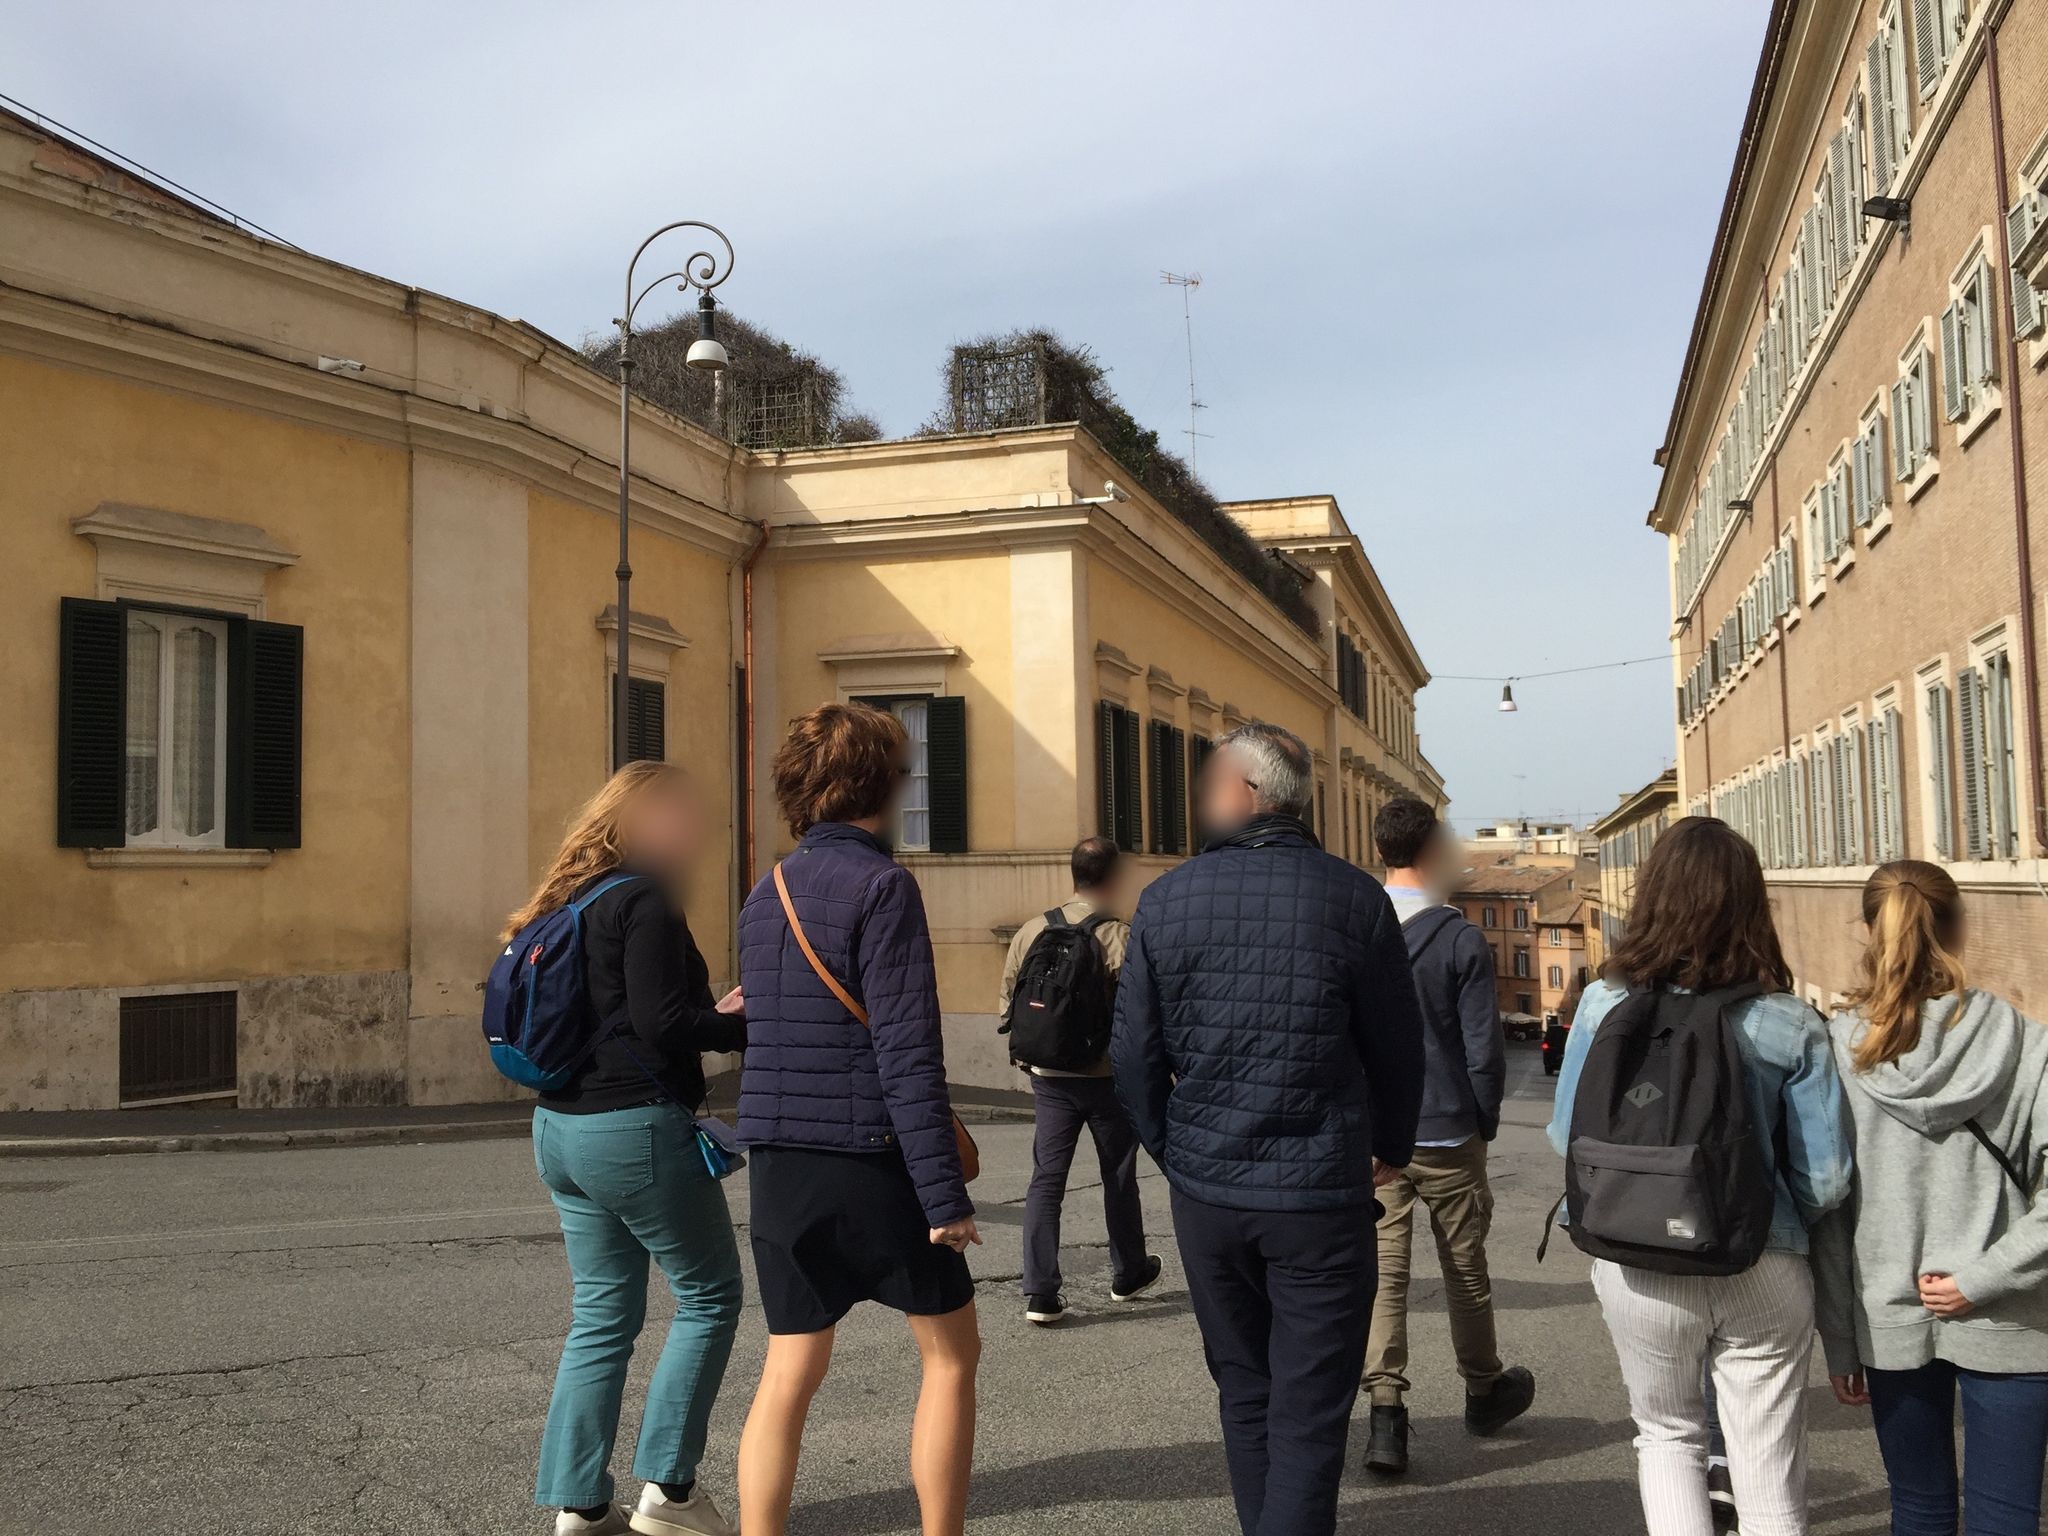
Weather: clear
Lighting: day
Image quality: good
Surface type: walking surface
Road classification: footway, steps
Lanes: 1
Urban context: urban centre
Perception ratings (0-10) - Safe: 3.82, Lively: 8.52, Beautiful: 2.23, Boring: 7.37, Depressing: 1.17, Wealthy: 7.66